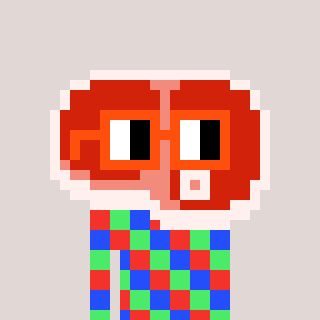
a pixel art character with square orange glasses, a steak-shaped head and a grayscale-colored body on a warm background